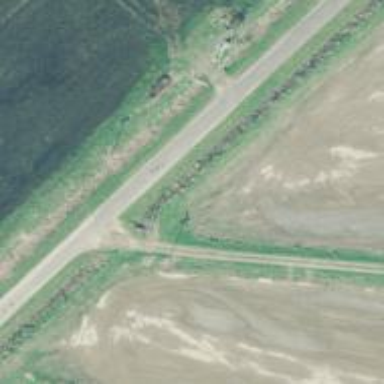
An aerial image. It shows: Tertiary road.